Question: Here's an image showing what I'm trying to pull off.

So, a line to the left and right of any given text (typically would be some sort of of heading tag), that extends a certain distance on each side of the text (in this case, 65px).
I need something that is fluid in relation to the text itself...the overall width can't be fixed.
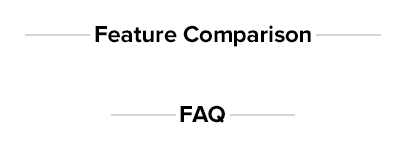
Answer: This solution is the one that's worked best for me in the past, you can se the <URL> This type of design is normally centered so I've added the margin: 1em auto;
Doing it this way, you don't need to add any extra html. Hope it helps.
'''
h2{
display:table;
margin: 1em auto;
}
h2:before, h2:after{
content:"";
display: block;
border-top: 1px solid #ccc;
width: 65px;
margin-top:.5em;
}
h2:before{
float: left;
margin-right:3px;
}
h2:after{
float:right;
margin-left:3px;
}
'''